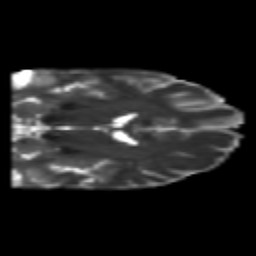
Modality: T2w
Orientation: coronal
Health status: healthy
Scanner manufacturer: philips
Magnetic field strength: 3 T
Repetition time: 6.964 s
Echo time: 0.092 s